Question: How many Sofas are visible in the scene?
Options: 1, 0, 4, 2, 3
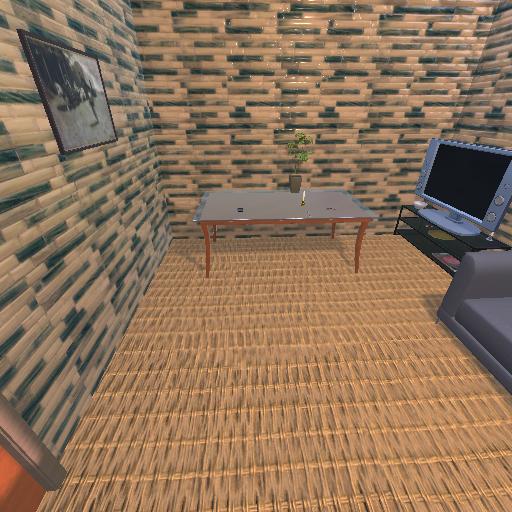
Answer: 1